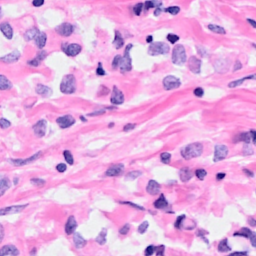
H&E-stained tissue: Breast